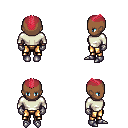
a pixel art fantasy rpg character, female body template, human, dark skin, white long-sleeve shirt, gold greaves, ruby red short mohawk hairstyle, metal gloves, metal boots, four views (front, back, left, right), 2x2 character sprite sheet, small pixel art, hard edges, no anti-aliasing